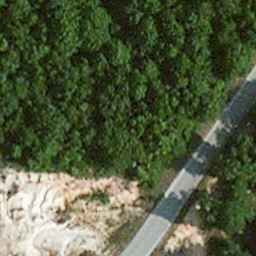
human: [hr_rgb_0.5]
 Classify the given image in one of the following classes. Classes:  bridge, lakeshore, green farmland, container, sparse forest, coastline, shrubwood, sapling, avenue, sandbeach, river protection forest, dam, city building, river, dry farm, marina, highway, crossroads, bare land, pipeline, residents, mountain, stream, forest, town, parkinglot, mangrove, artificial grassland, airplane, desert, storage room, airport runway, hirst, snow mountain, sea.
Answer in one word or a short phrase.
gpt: avenue